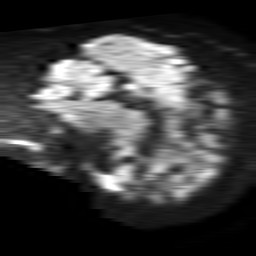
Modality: TRACE
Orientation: sagittal
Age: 37
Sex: female
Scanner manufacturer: philips
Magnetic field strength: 1.5 T
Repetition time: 4.6 s
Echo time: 0.08528 s